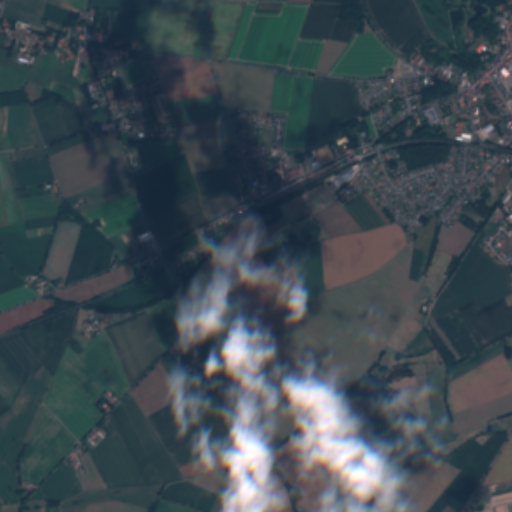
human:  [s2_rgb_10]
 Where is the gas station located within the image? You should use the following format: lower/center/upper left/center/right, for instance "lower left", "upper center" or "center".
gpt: The gas station is located in the upper right of the image.
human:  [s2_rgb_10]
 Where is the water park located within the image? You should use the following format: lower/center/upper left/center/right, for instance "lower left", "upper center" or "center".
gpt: The water park is located in the upper right of the image.
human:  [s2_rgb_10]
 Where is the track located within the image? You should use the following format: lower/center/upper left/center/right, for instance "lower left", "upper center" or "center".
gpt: There is no track in the image.